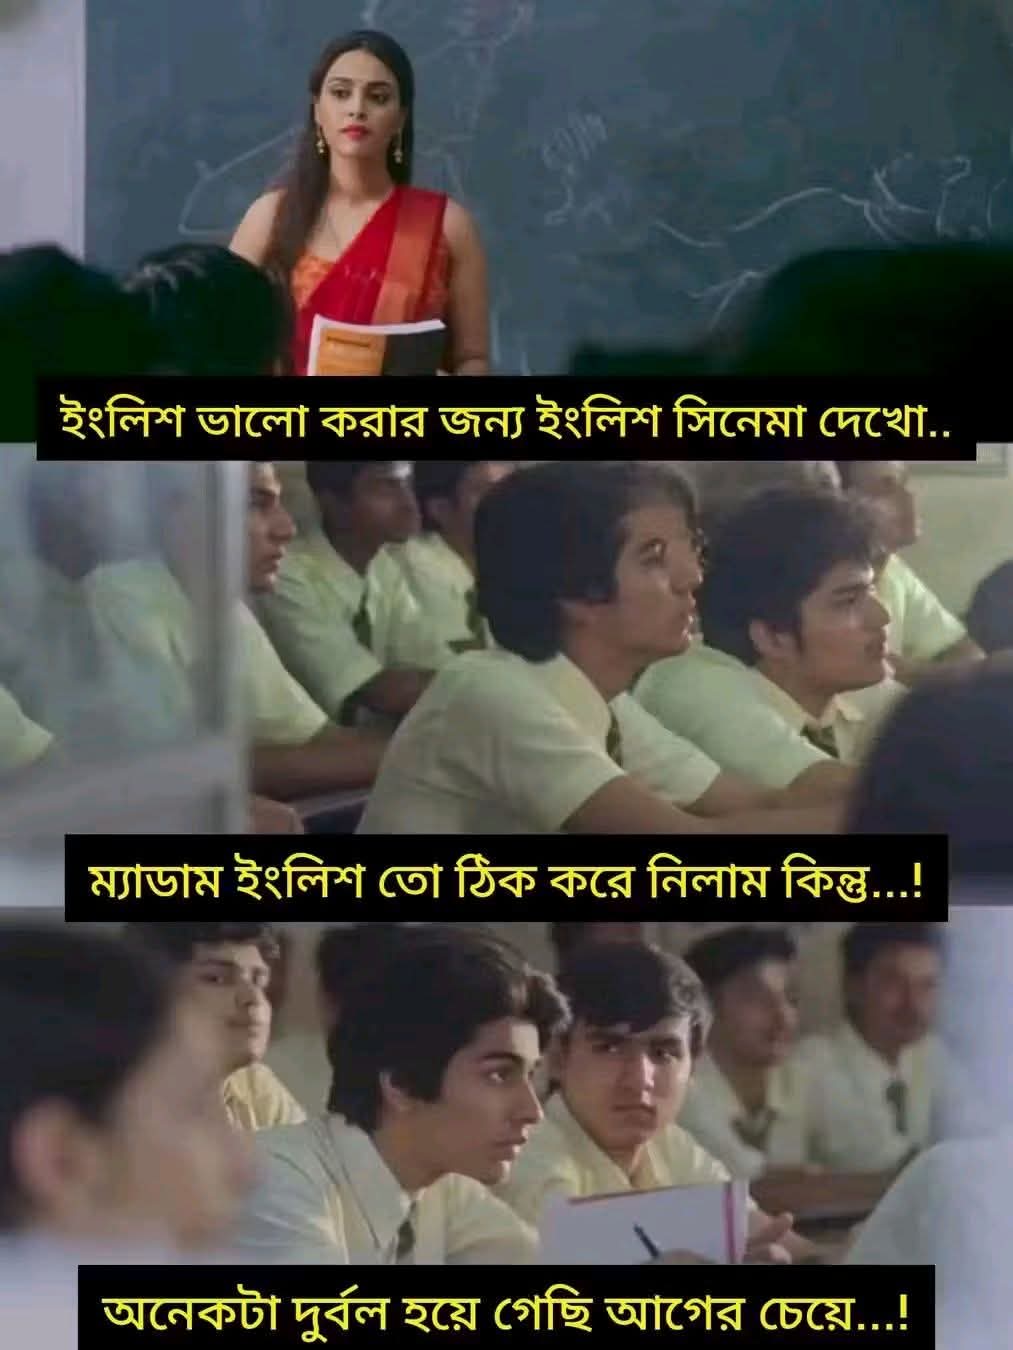
Text: ইংলিশ ভালো করার জন্য ইংলিশ সিনেমা দেখো..
ম্যাডাম ইংলিশ তো ঠিক করে নিলাম কিন্তু...!
অনেকটা দুর্বল হয়ে গেছি আগের চেয়ে...!
Label: Non Hate